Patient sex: M
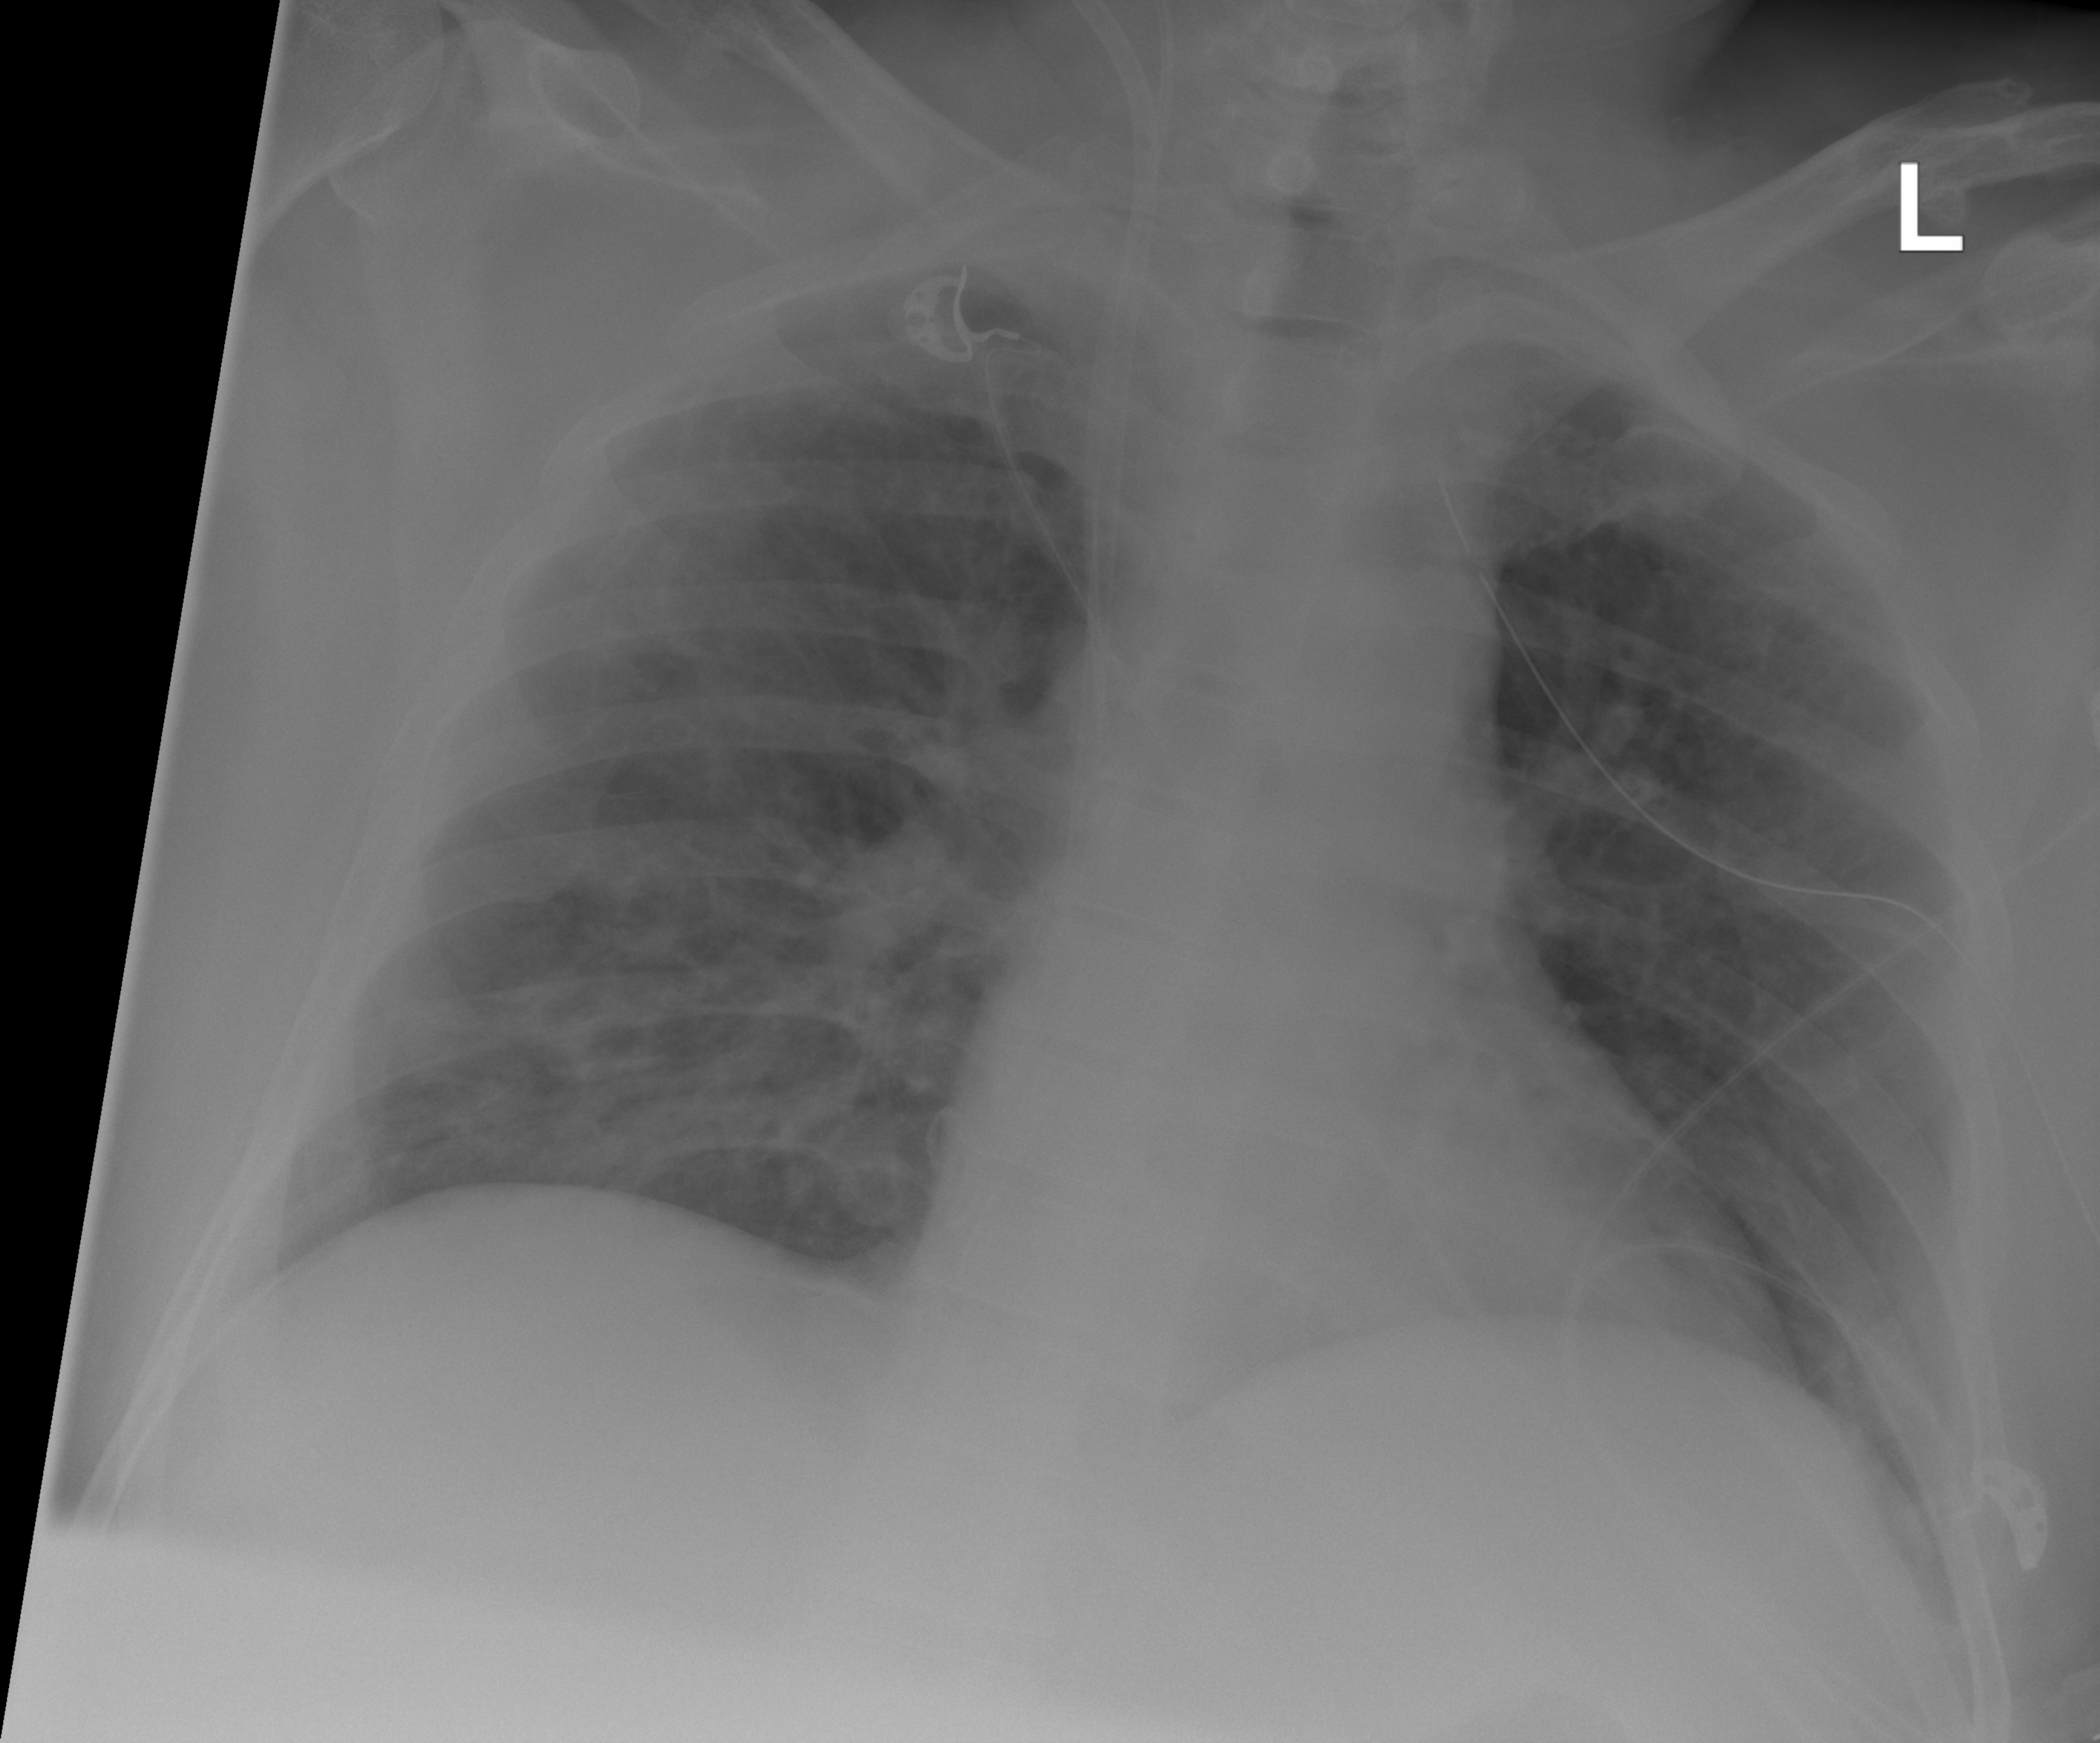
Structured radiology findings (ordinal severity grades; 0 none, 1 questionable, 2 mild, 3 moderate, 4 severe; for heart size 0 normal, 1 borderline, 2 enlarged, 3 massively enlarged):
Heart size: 0
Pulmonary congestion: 0
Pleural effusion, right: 0
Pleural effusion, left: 0
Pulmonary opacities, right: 2
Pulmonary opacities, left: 2
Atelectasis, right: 2
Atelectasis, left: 0